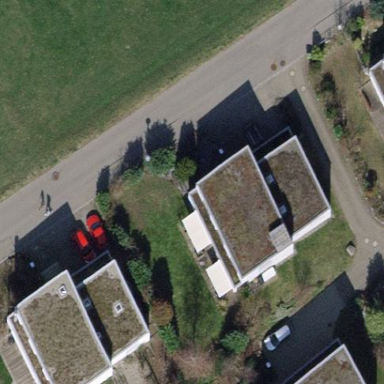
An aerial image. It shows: Simple house.